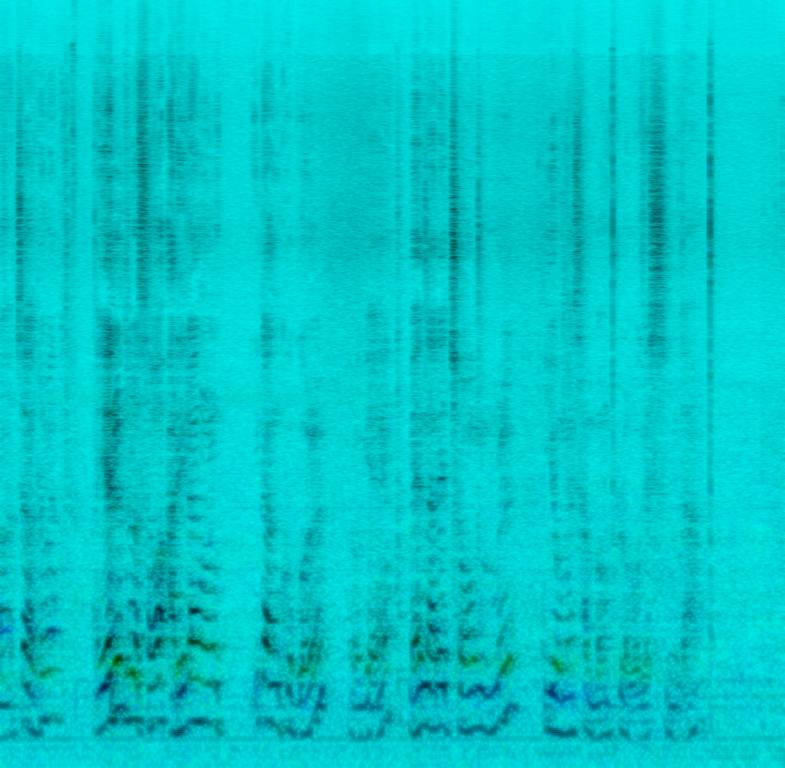
This audio contains a male voice talking when someone starts playing a melody in the lower mid-range on a saxophone. This song may be playing live during a saxophone class.